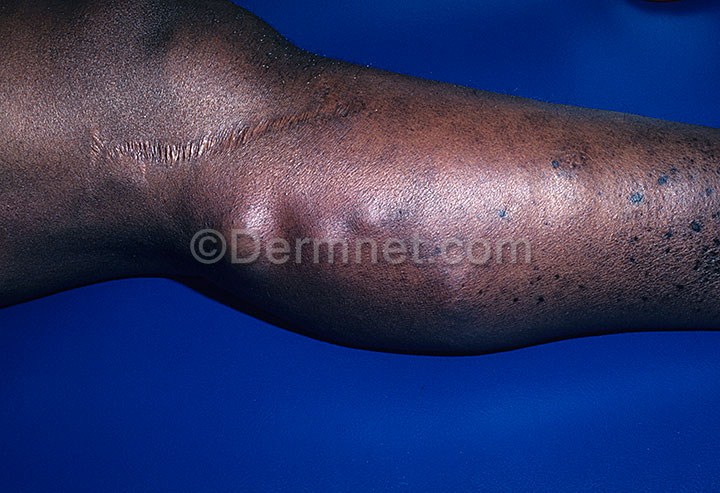
Disease: Vascular Tumors